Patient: sex F, age 54
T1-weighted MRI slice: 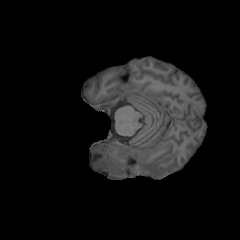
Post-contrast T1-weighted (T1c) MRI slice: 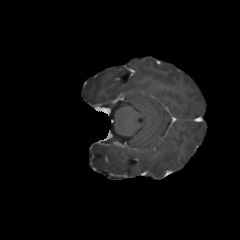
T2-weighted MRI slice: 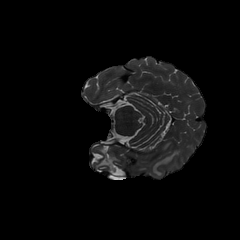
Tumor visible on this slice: yes
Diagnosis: Glioblastoma, IDH-wildtype
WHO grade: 4